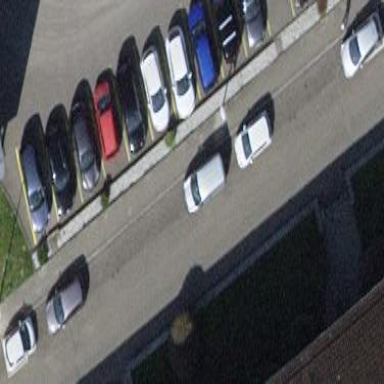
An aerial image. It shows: Street-side parking area.